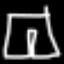
Label: pants